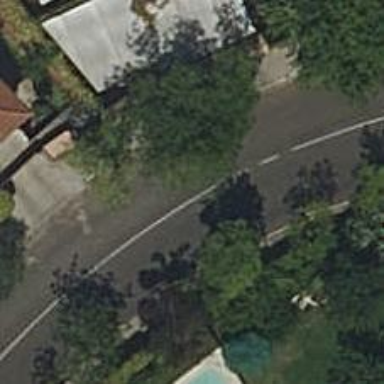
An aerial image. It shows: Smooth asphalt road in residential area.